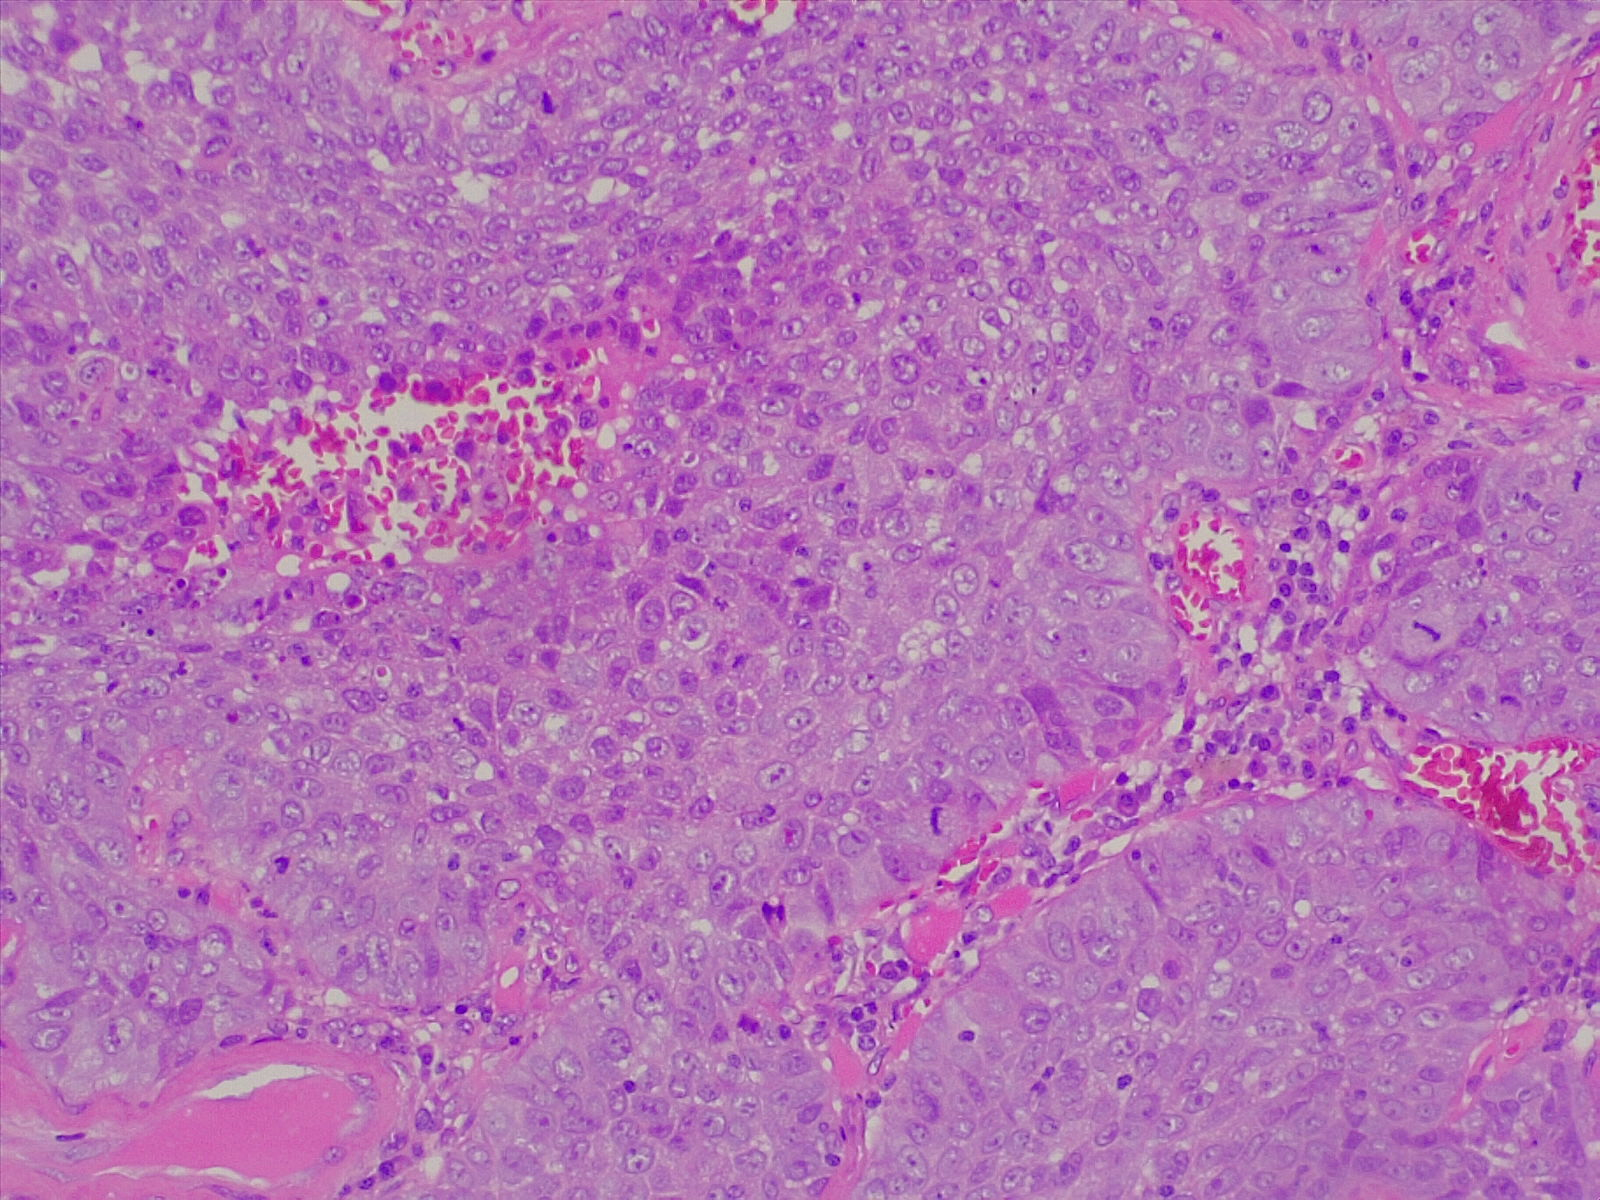
Label: lung squamous cell carcinoma, poorly differentiated